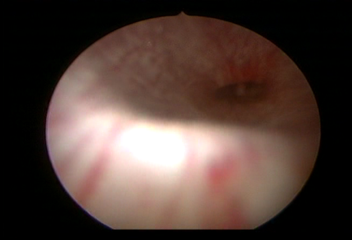
Modality: WLC
Class: Normal mucosa
Bladder cancer association: No